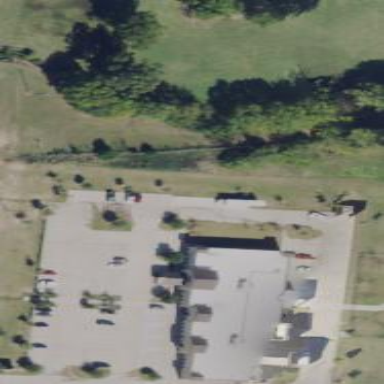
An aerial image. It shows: Healthcare clinic.